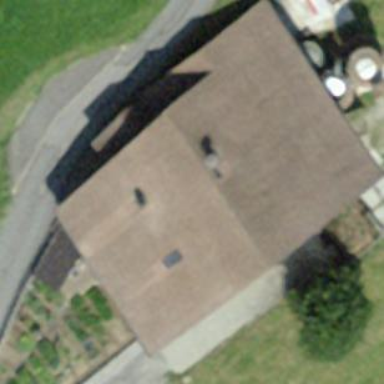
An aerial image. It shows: Farm building.